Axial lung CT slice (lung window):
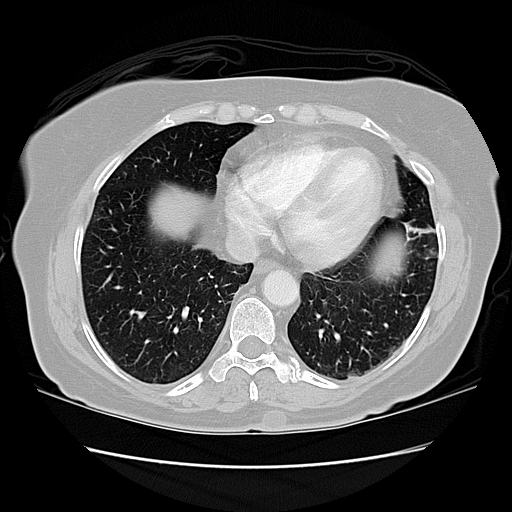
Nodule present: no